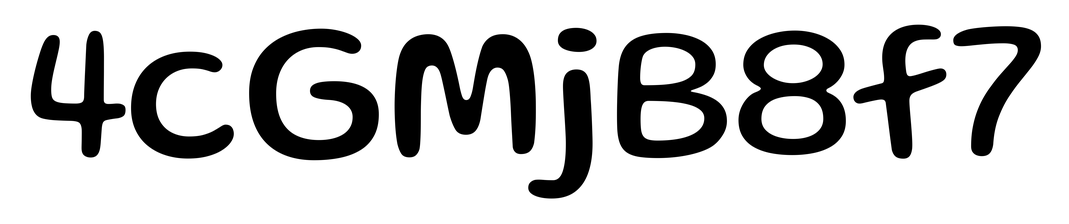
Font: Gluten_Regular